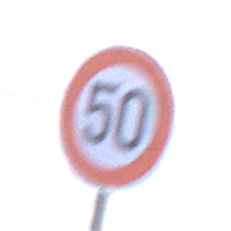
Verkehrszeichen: Geschwindigkeit50
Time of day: SunriseSunset
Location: Outdoor (Urban)
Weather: Clear
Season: NotSpecified
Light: Natural